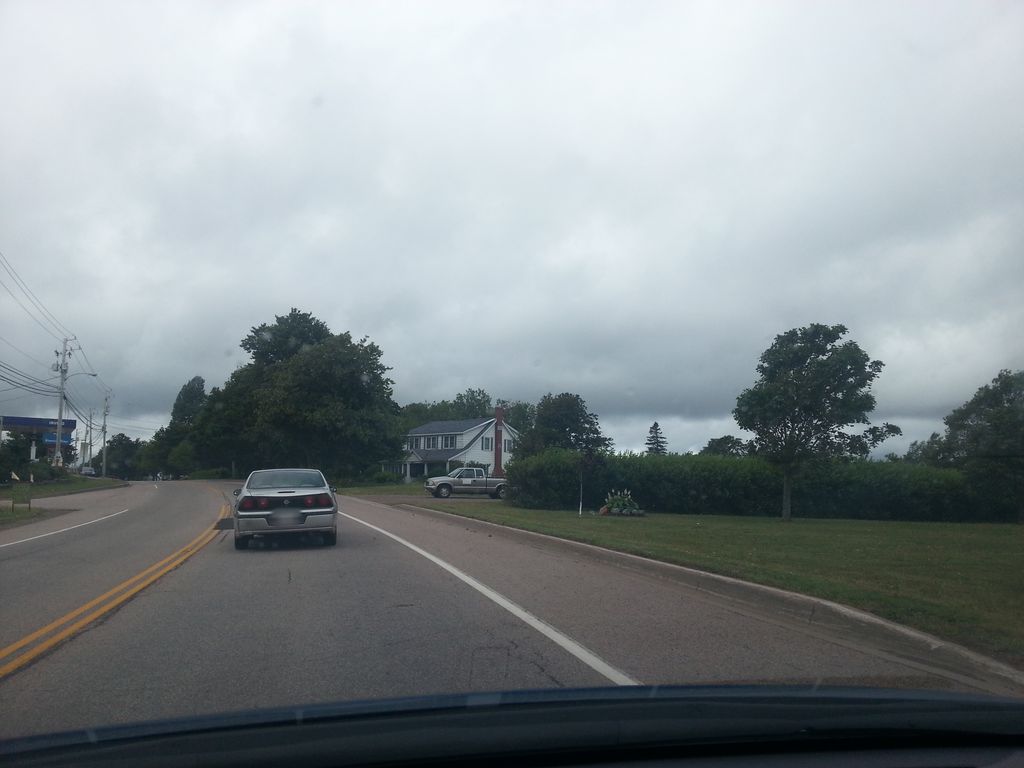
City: charlottetown